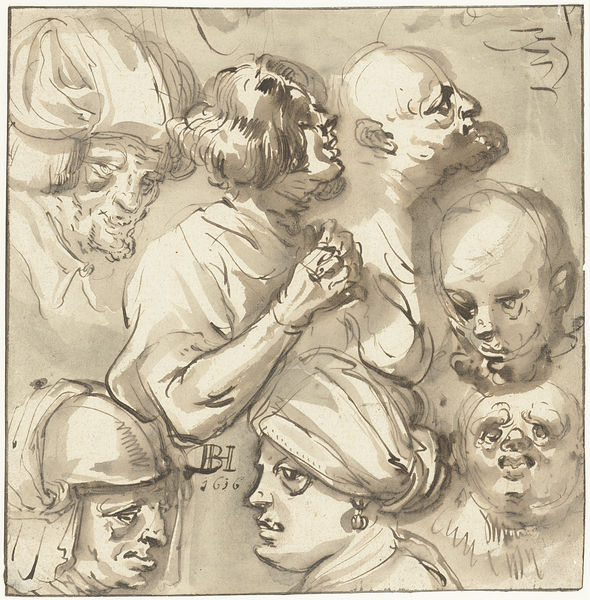
Titel: Schetsblad met zeven koppen
Künstler: Jan Philipsz. van Bouckhorst
Standort: Amsterdam
Institution: Rijksmuseum
Schlagwörter: feder, hand, mann, frauen, menschen, frau, hut, köpfe, männer, nase, profil, skizze, zeichnung, tuch, bart, gesichter, arm, gesicht, haare, kind, ohrringe, umrisse, studie, linien, ausdruck, glatze, mimik, antike, orient, gestik, helm, tinte, rom, turban, skize, kinf, bh